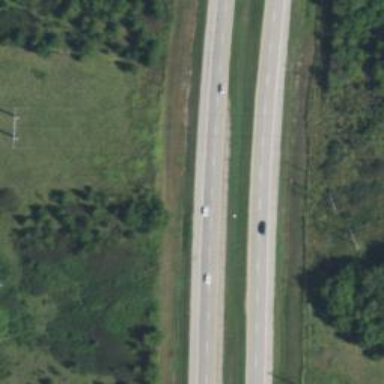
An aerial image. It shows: Asphalt road classified as primary highway with expressway characteristics.